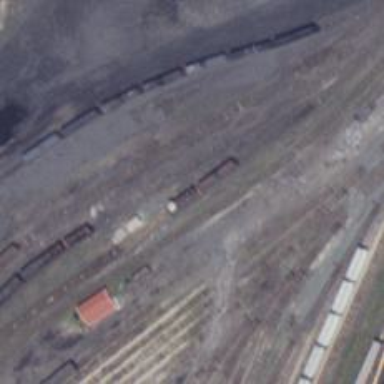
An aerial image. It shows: Railway yard in service.